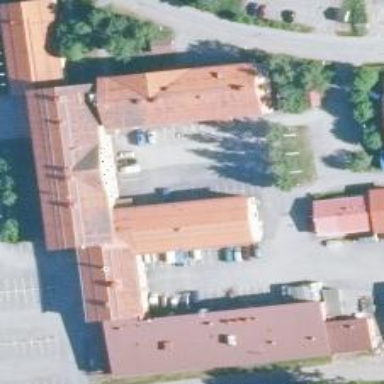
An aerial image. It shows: College building.